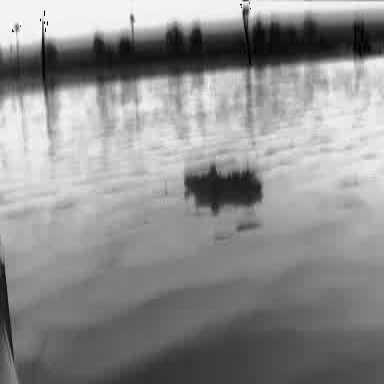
There is a container_ship in the infrared image.